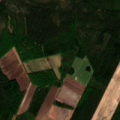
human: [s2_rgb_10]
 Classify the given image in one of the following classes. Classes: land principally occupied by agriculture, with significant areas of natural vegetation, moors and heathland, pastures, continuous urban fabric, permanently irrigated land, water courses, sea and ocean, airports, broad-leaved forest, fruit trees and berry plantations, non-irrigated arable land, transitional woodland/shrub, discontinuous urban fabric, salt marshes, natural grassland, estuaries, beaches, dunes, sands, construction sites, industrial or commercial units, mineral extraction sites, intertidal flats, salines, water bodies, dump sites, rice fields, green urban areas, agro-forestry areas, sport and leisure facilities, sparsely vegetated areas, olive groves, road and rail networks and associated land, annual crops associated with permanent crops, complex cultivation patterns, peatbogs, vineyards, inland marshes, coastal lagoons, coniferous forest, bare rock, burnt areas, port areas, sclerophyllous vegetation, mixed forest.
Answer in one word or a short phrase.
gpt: non-irrigated arable land, coniferous forest, mixed forest